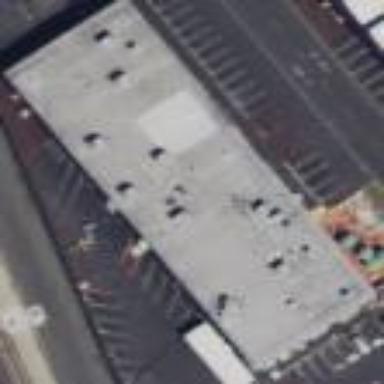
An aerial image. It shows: Industrial building.